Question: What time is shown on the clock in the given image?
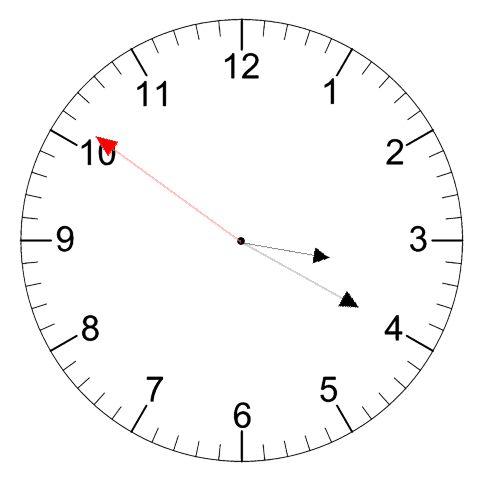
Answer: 03:19:51